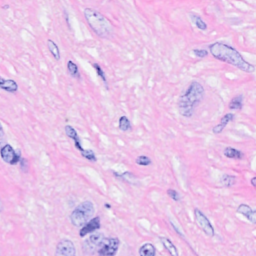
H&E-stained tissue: Breast